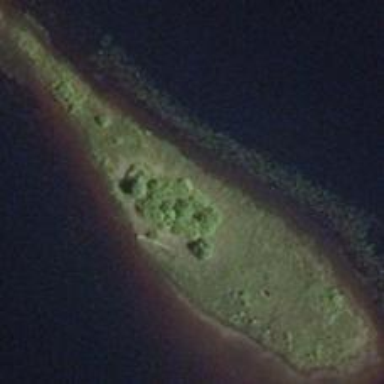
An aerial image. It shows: Islet.